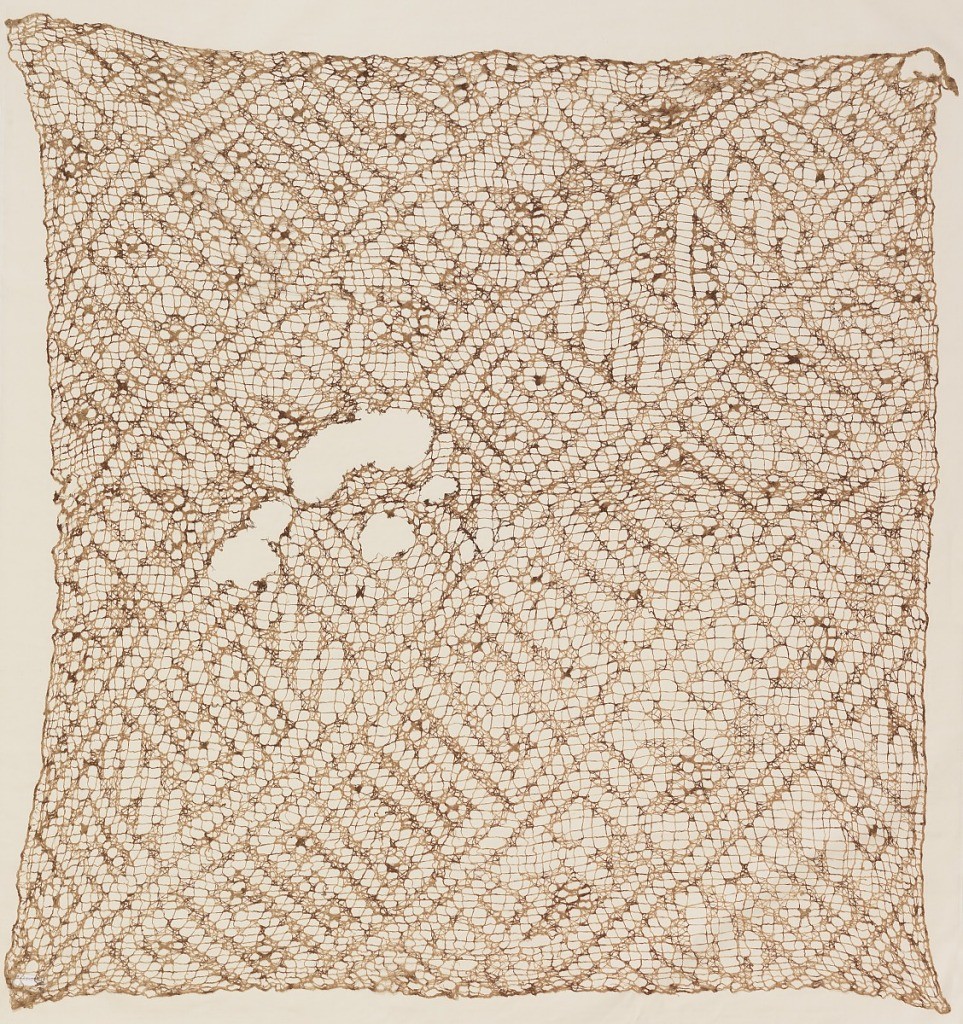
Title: Textile
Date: ca. 1300
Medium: cotton Technique: woven knotted net patterned by embroidery, tie-dyed
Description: Sheer openwork fabric with embroidery forming diagonal bands containing interlocked shapes. Piece has been tied and dyed reddish brown.